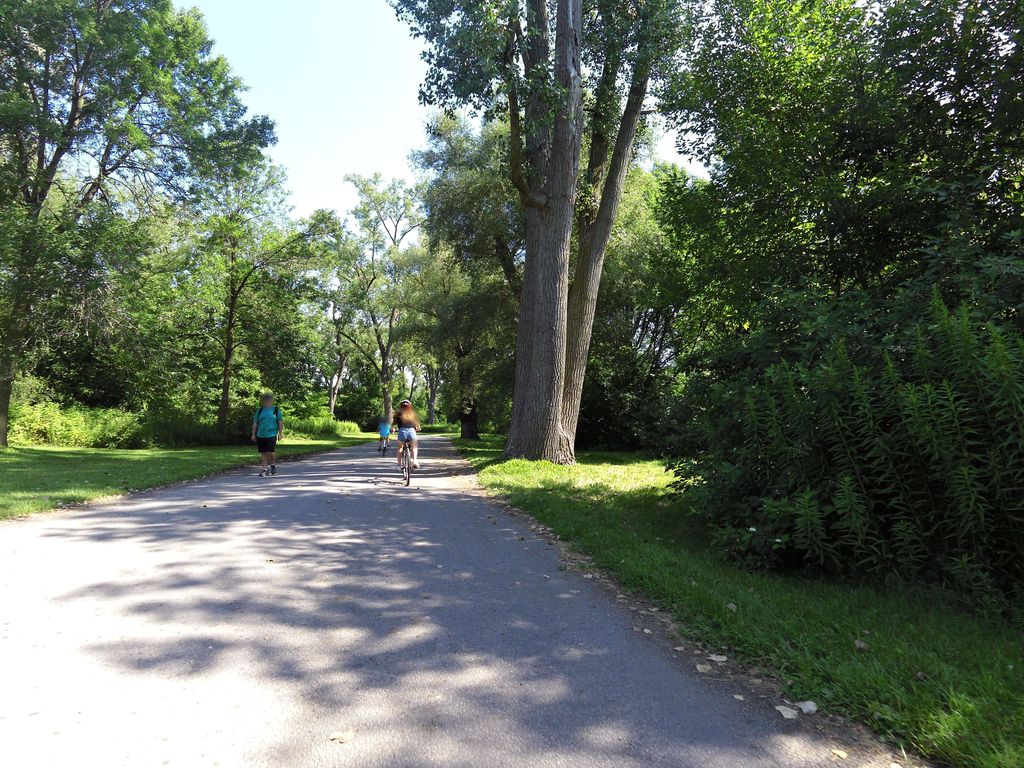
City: toronto